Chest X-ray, AP view. Patient: 35 years old, sex M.
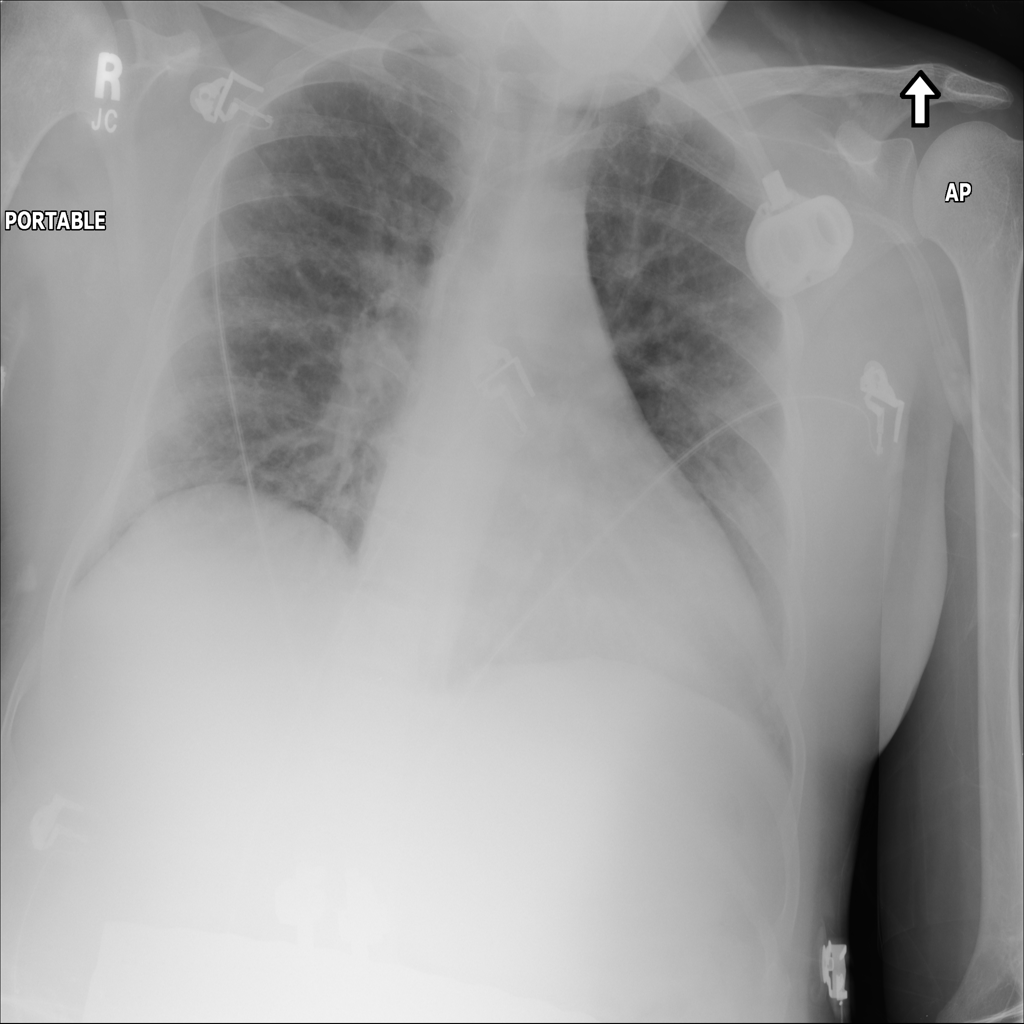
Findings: Edema